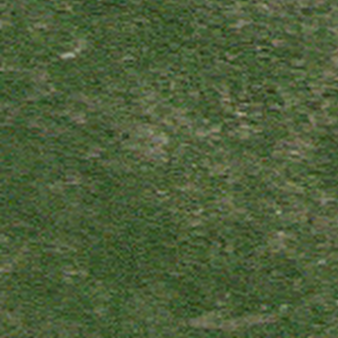
Label: other